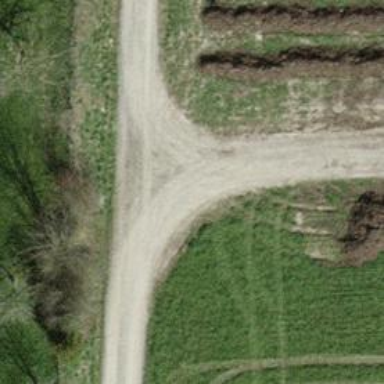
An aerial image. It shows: Track with compacted grade 2 surface.